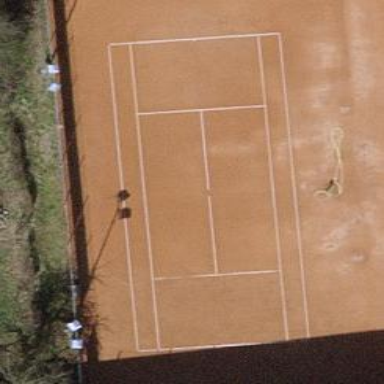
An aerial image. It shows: Tennis court on pitch designated for leisure land.